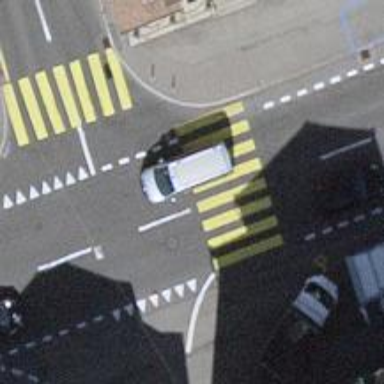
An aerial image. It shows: Uncontrolled zebra crossing with zebra markings.